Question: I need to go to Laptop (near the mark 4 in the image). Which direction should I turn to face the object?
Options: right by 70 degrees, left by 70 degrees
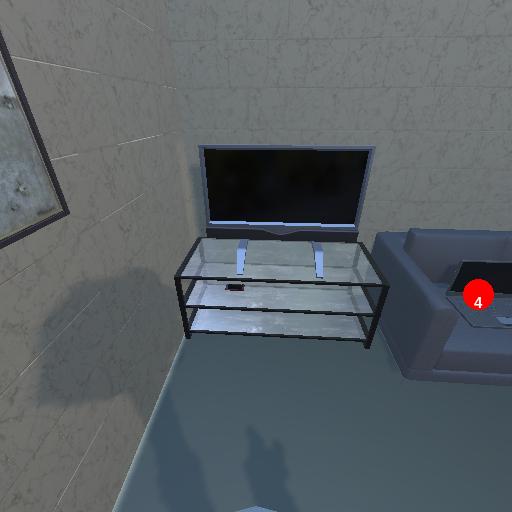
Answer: right by 70 degrees